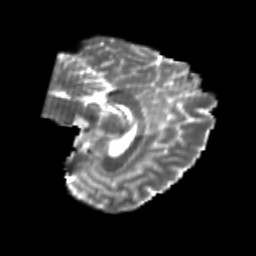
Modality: T2w
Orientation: sagittal
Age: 24
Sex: female
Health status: healthy
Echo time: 0.074 s